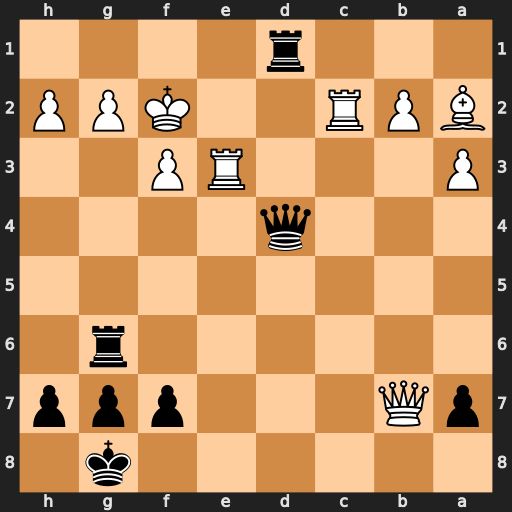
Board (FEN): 6k1/pQ3ppp/6r1/8/3q4/P3RP2/BPR2KPP/3r4
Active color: b
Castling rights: -
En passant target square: -
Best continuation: Qh4+ g3 Qxh2#